三年级 · 度量几何学
如图，甲、乙两图的周长一样长。( $)$

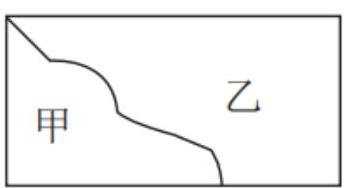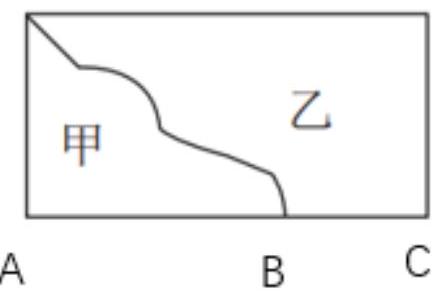
答案: $\times$

【分析】周长是围成图形的所有线段的长度和, 分别表示出甲、乙两部分的周长, 再比较大小即可。

【详解】增加 $\mathrm{A} 、 \mathrm{~B} 、 \mathrm{C}$ 三个字母, 如下图:

根据图形可知:

甲的周长 $=$ 长方形的宽 + 公共曲线边长+线段 $\mathrm{AB} ;$
乙的周长 $=$ 长方形的宽 + 公共曲线边长 + 长方形形的长 + 线段 $\mathrm{BC} ;$

线段 $\mathrm{AB}<$ 长方形形的长十线段 $\mathrm{BC} ;$

所以甲的周长 $<$ 乙的周长, 原题说甲、乙两图的周长一样长, 所以判断错误。

故答案为: $\times$

【点睛】解决此题的关键是明白, 曲线部分是二者的公共边长, 从而轻松求解。